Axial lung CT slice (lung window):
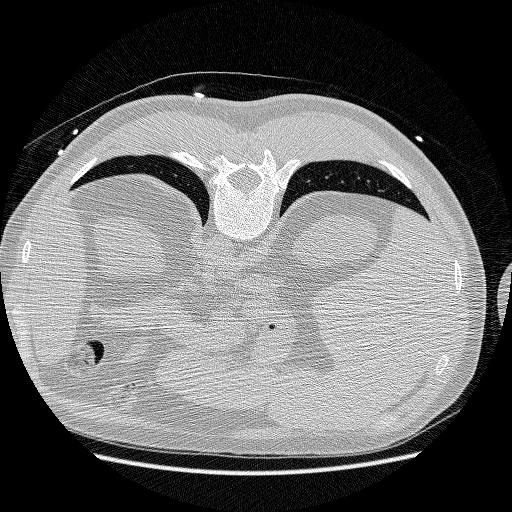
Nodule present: no